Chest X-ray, AP view. Patient: 34 years old, sex M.
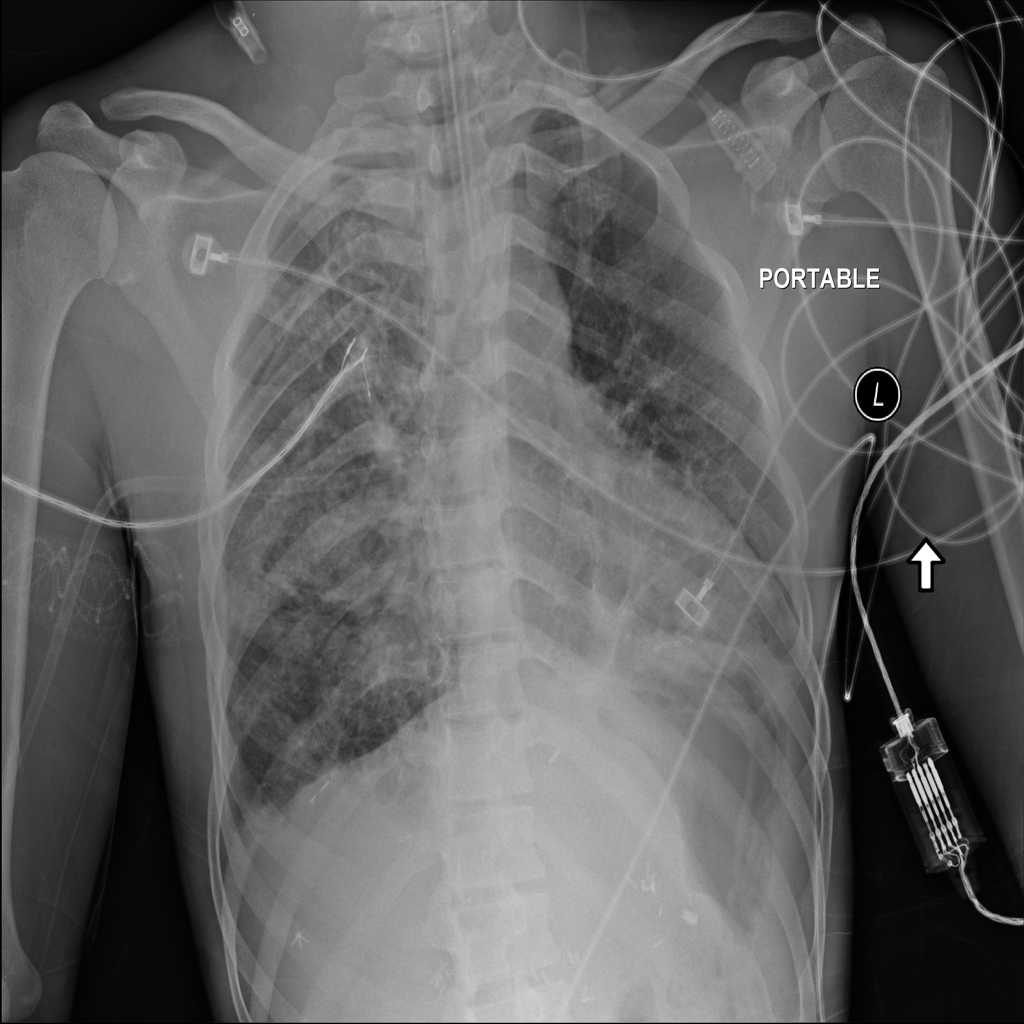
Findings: Consolidation